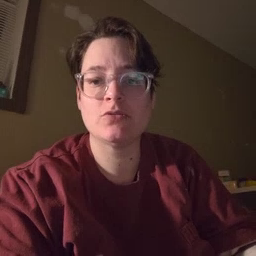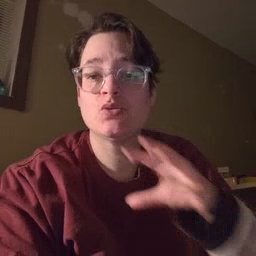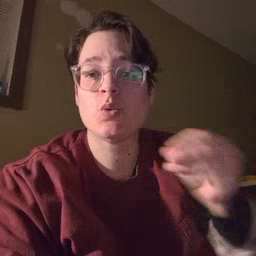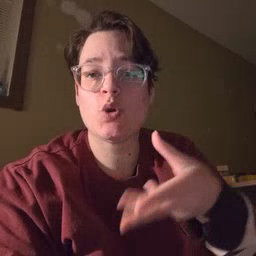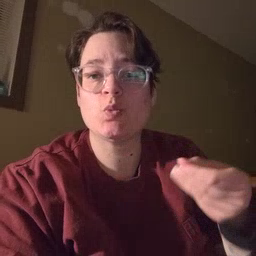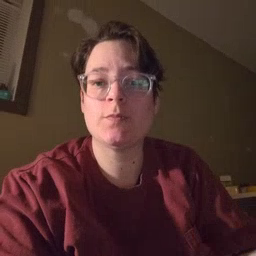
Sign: story